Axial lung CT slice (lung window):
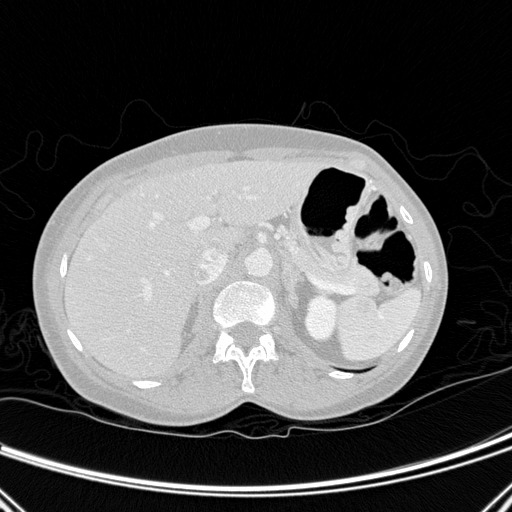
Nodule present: no